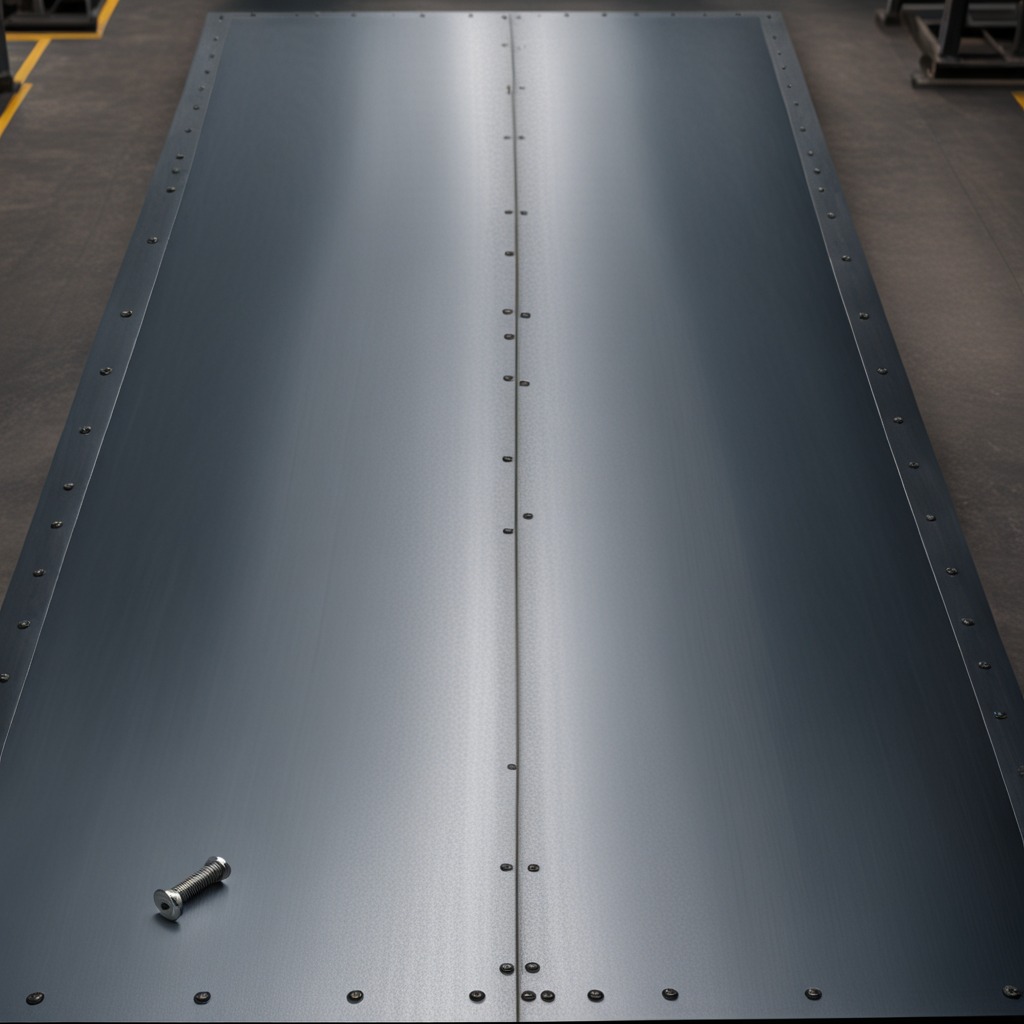
A metal screw lies on a cold steel table in a mining workshop gritty textures.